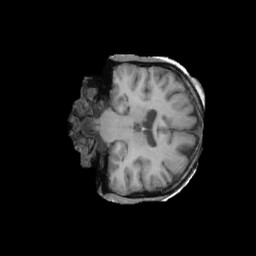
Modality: T1w
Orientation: coronal
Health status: ill
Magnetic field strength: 3 T